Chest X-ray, AP view. Patient: 5 years old, sex M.
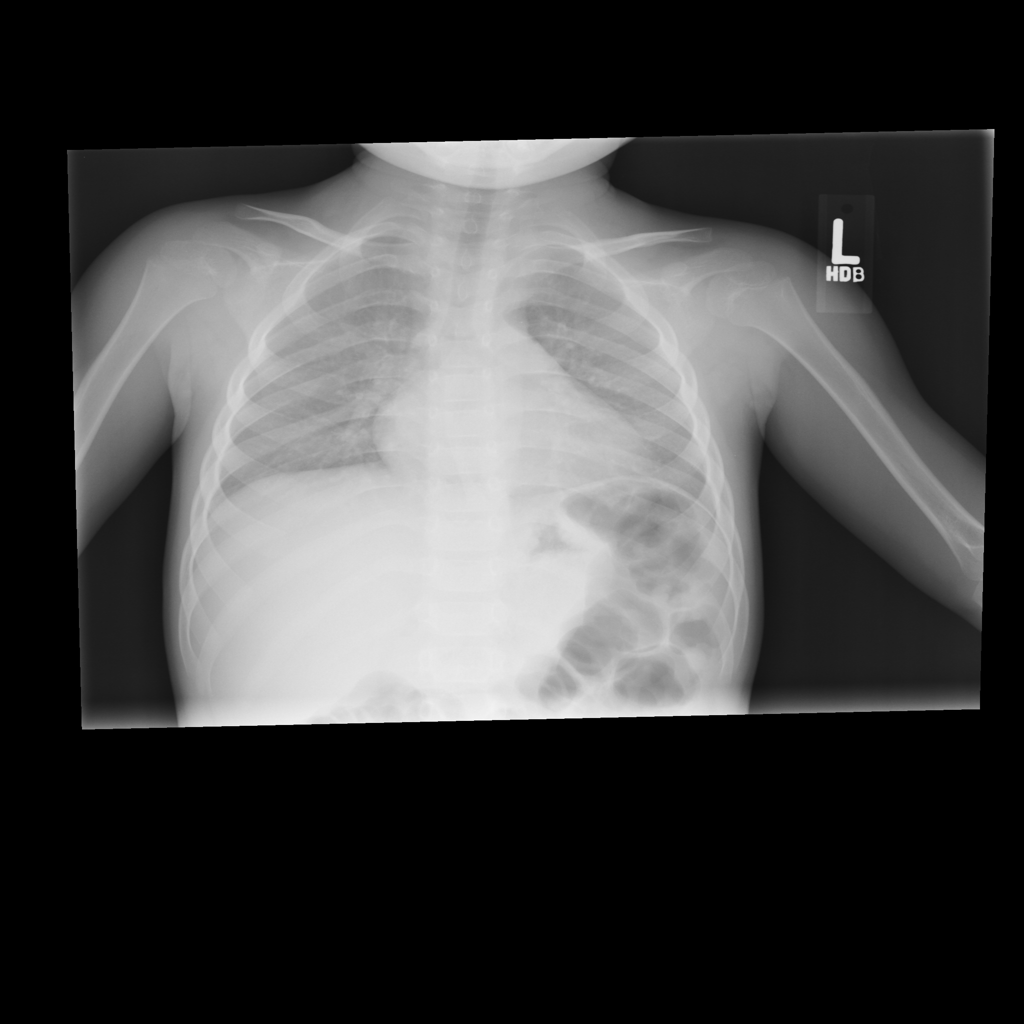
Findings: No Finding